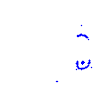
Particle: proton